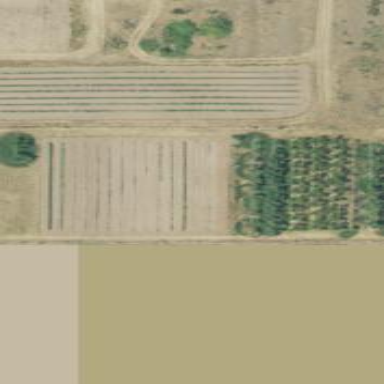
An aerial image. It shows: Orchard.